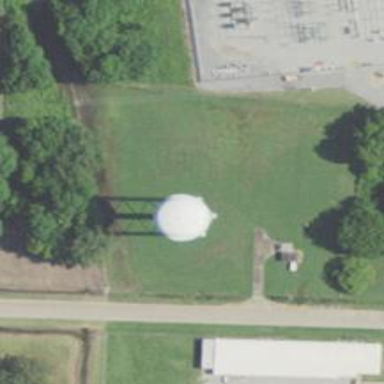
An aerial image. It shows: Water tower that is man-made.